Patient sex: F
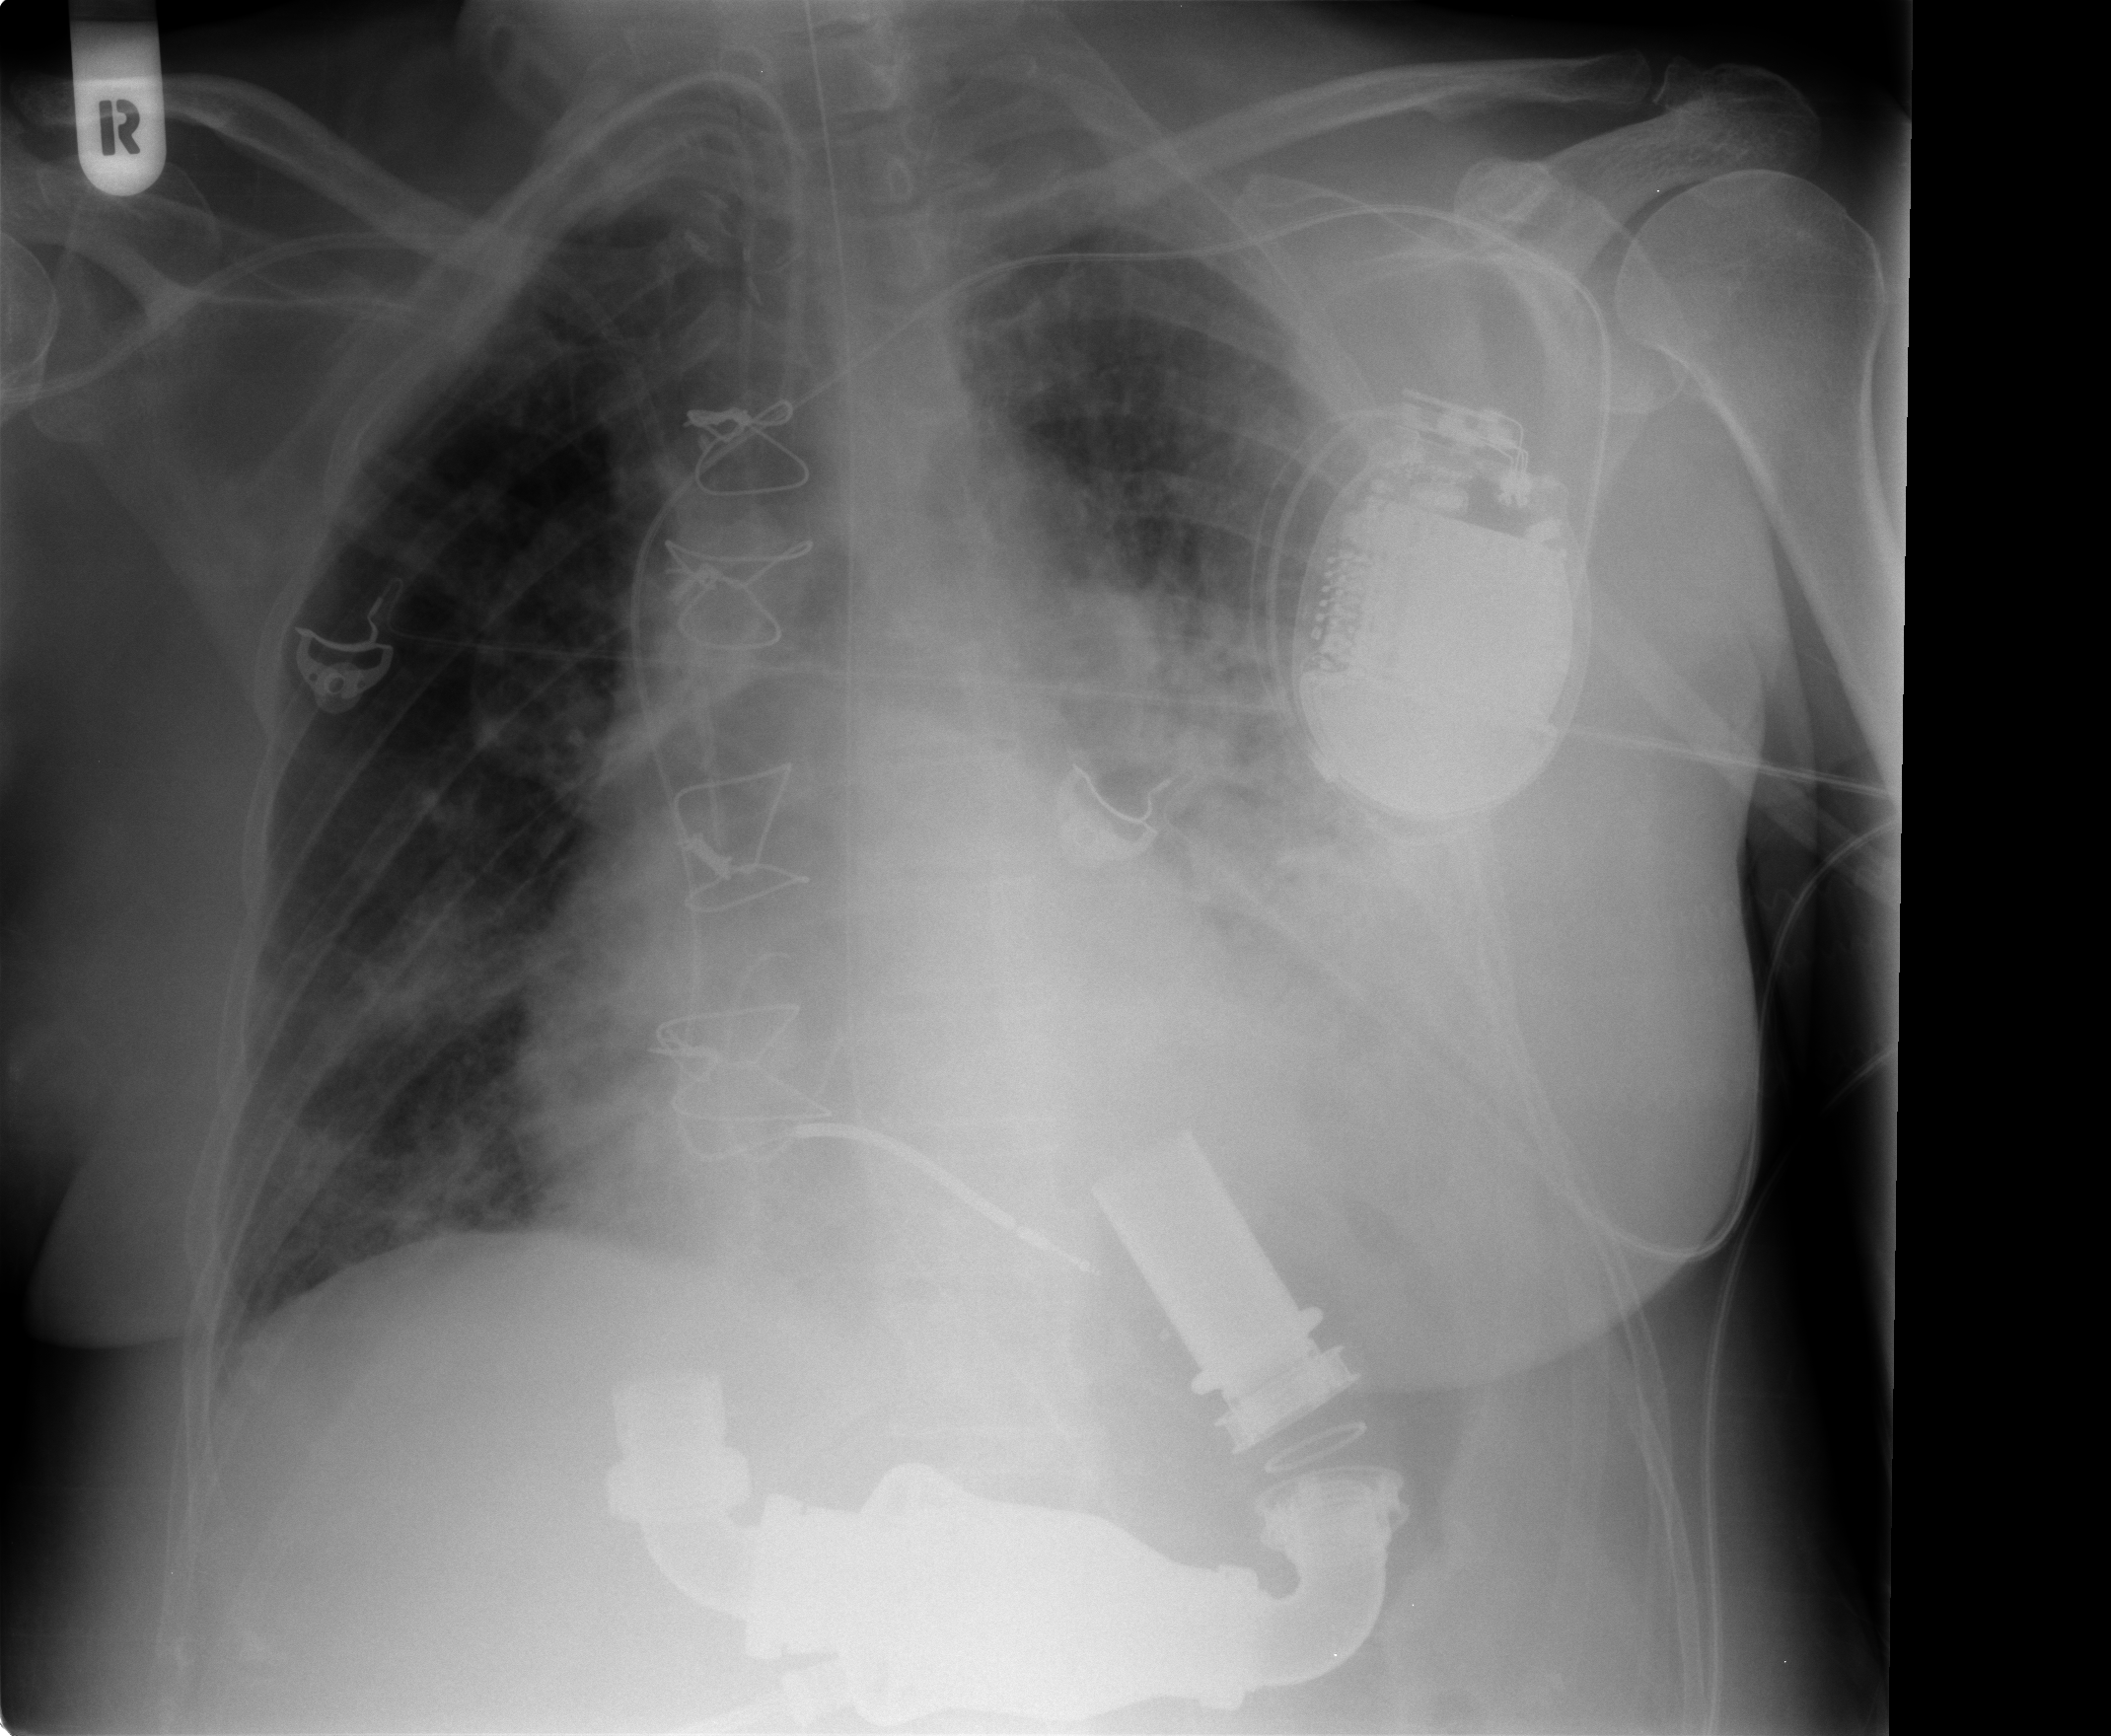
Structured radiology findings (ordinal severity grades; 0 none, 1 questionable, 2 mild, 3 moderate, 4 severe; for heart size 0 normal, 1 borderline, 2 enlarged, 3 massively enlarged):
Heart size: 2
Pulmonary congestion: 2
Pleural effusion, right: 0
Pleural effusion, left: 0
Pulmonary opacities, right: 2
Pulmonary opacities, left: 3
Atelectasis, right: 2
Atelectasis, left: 3